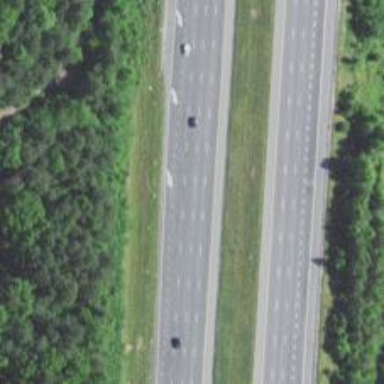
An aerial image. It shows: Asphalt motorway.